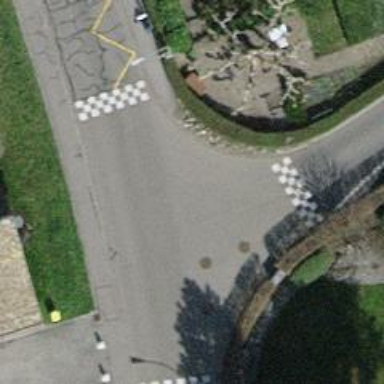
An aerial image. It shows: Traffic calming table.